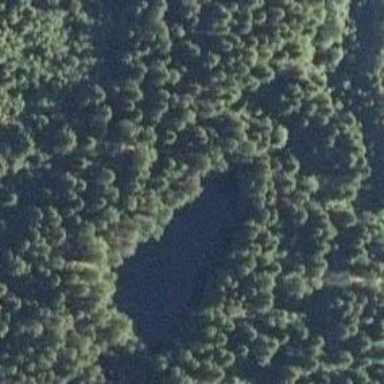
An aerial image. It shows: Peaceful pond surrounded by nature.